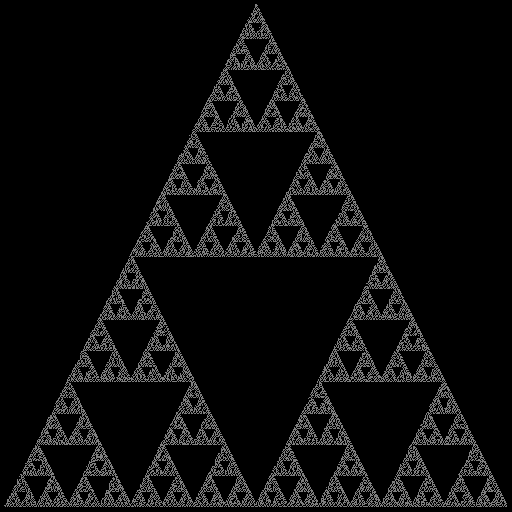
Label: sierpinski_gasket